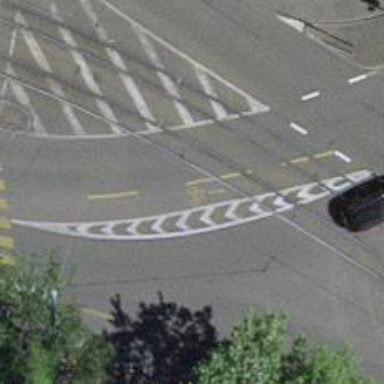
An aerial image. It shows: Primary highway with asphalt surface and designated lane for cyclists.